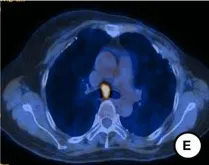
PET-CT scan (November 2016) and histopathological results after postoperative recurrence. (D,E) Subcarinal lymph node enlarged with intense FDG uptake (SUVmax = 13.19).
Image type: radiology (pet)